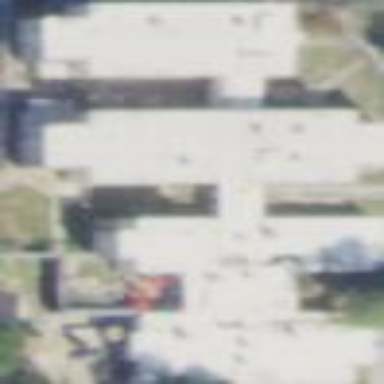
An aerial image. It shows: Hospital building.